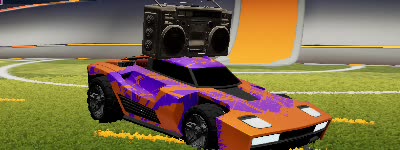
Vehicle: breakout